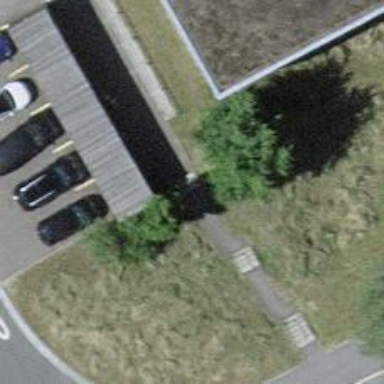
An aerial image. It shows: Set of steps on the road.